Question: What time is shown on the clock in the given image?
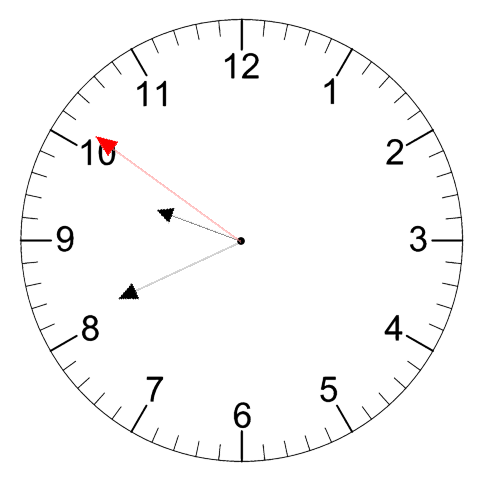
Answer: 09:40:51